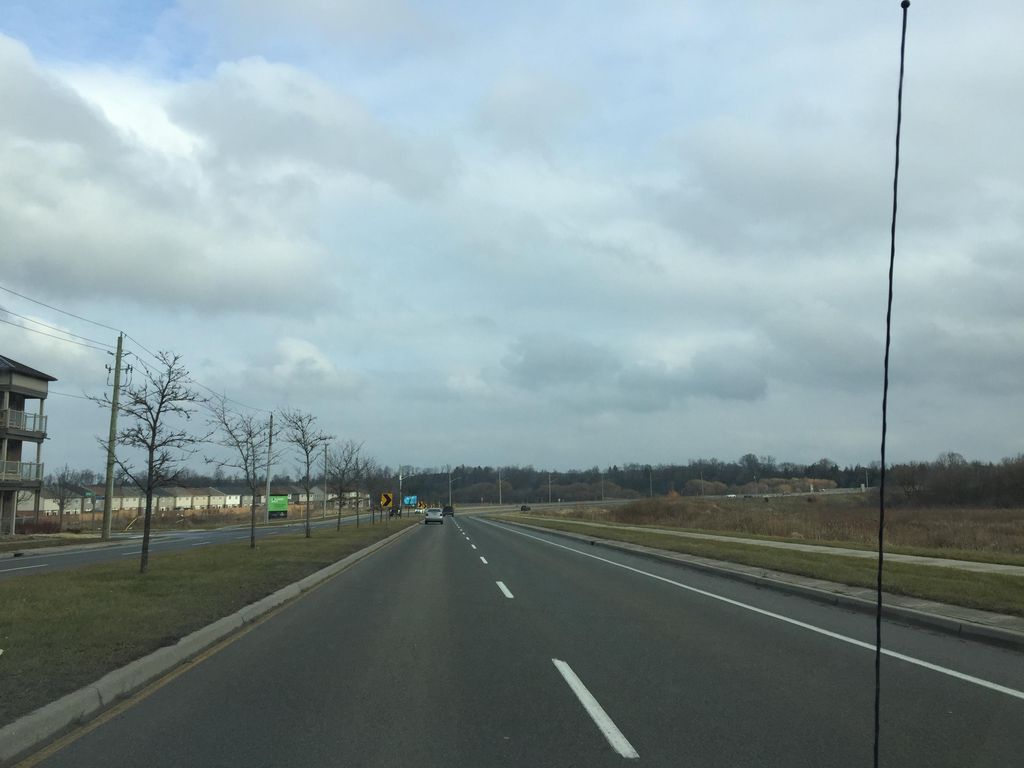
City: kitchener-waterloo